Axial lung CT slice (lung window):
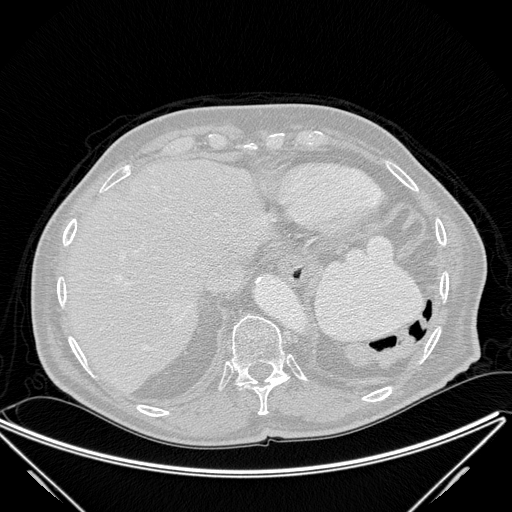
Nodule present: no